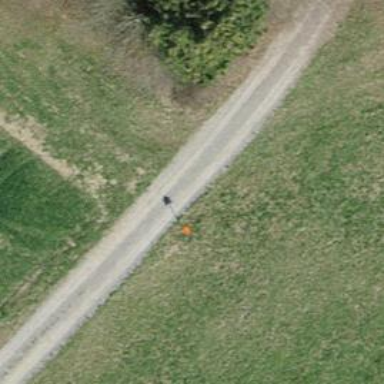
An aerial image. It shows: Aerial marker.